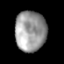
Tissue: prostate
Cell type: T cells
Senescence score: 0.3603
Nuclear area (px): 1236
Mean DAPI intensity: 153.611